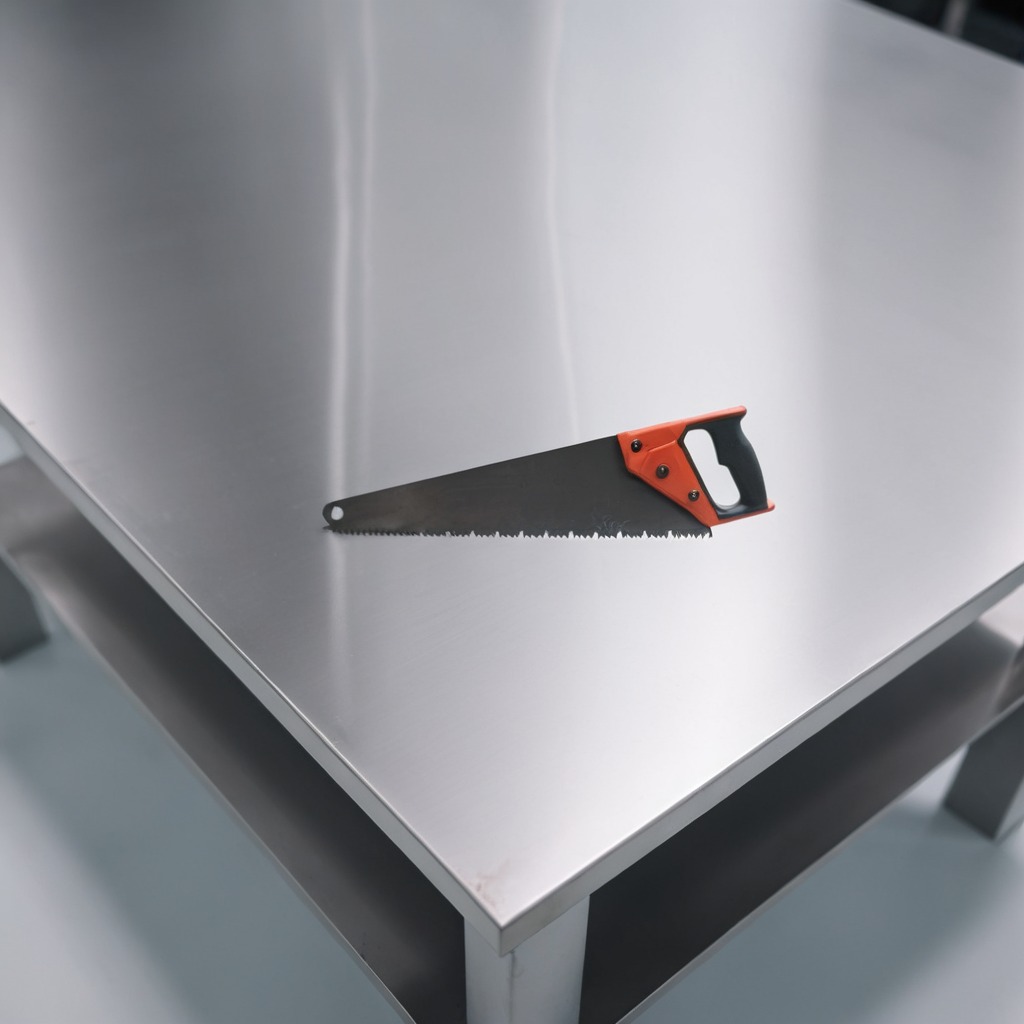
A metal saw is lying on a stainless steel table in a high-end prototyping lab.